Interaction volume radius: 10 \u00c5
Interaction volume height: 10 \u00c5
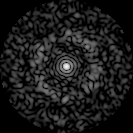
Disorder parameter: 0.832